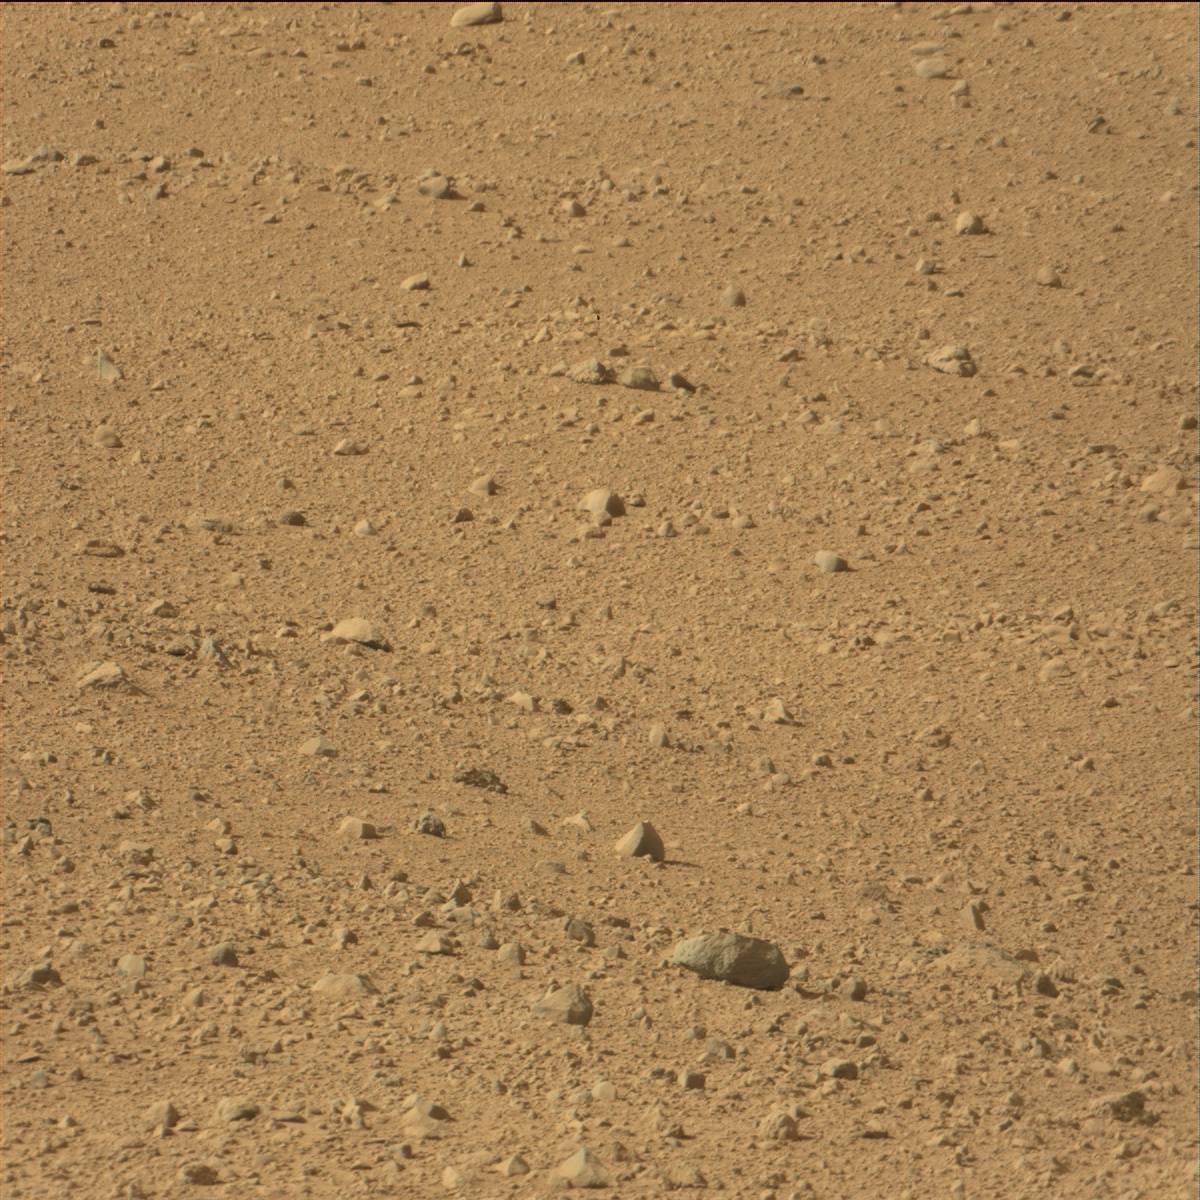
Terrain classes present: Bedrock, Rock, Sand / Soil